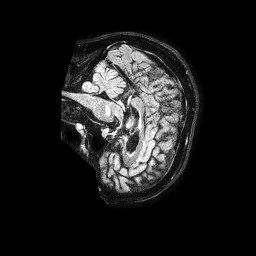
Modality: FLAIR
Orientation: sagittal
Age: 65
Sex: male
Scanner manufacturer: philips
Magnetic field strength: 1.5 T
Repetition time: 4.8 s
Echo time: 0.3 s